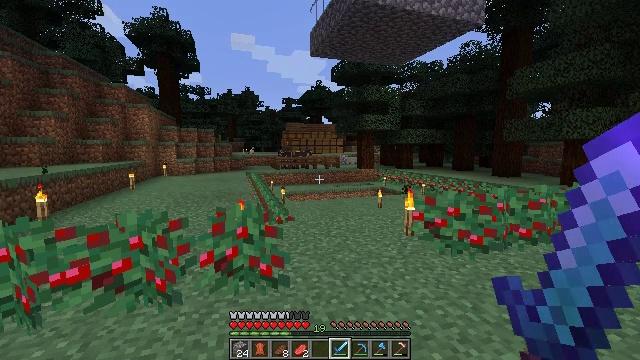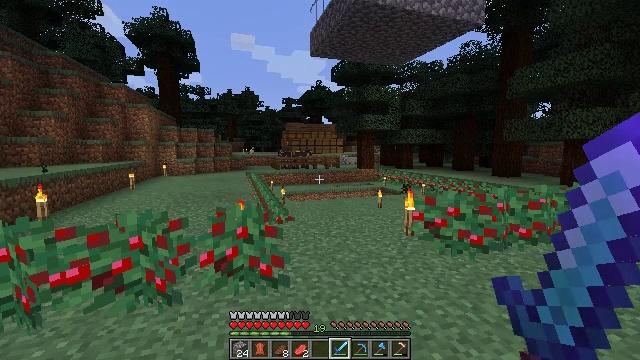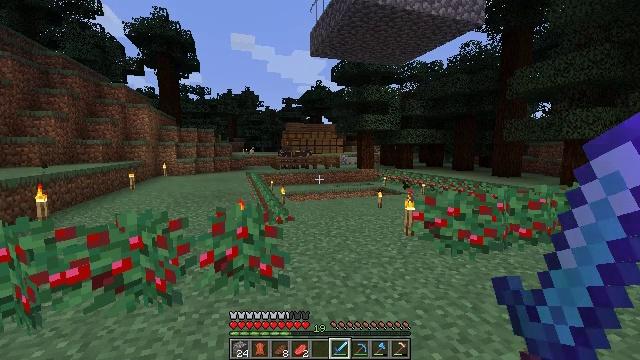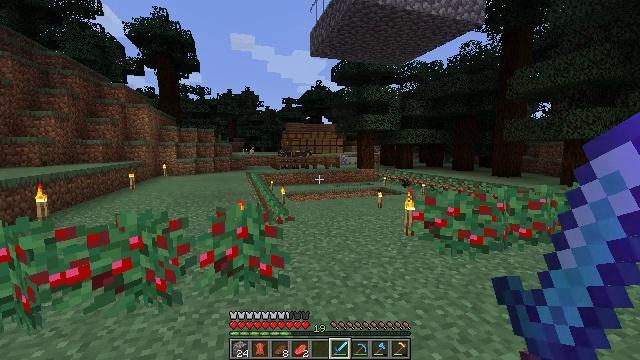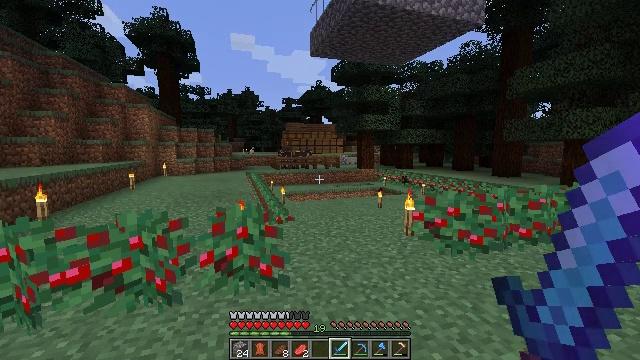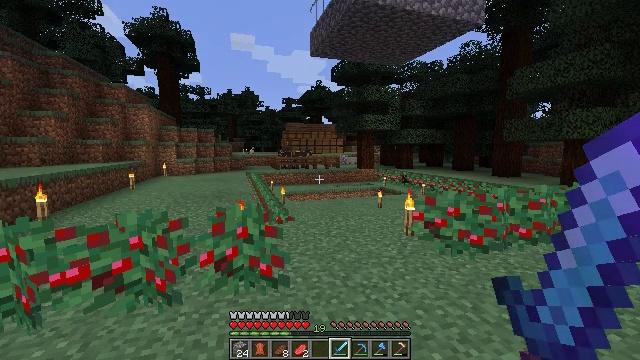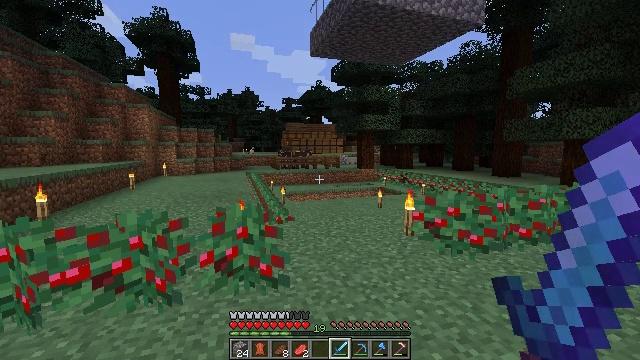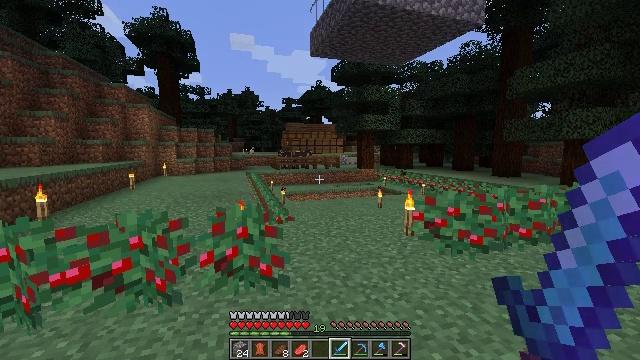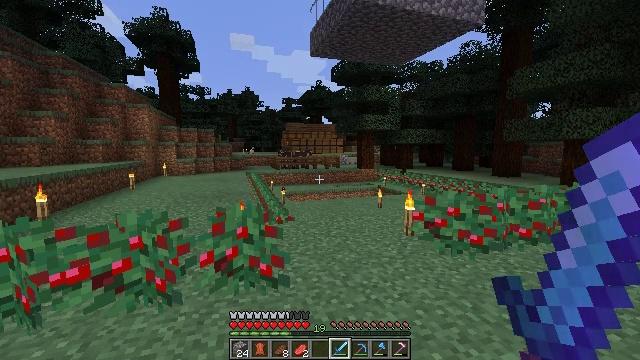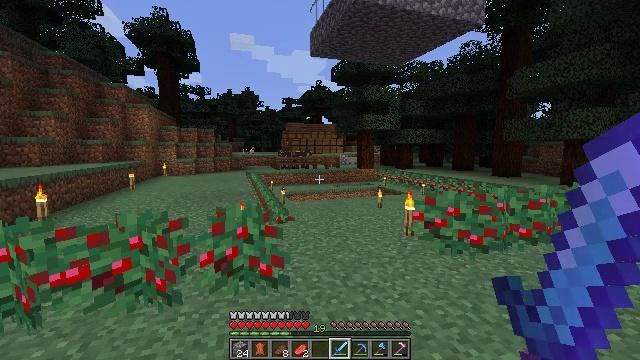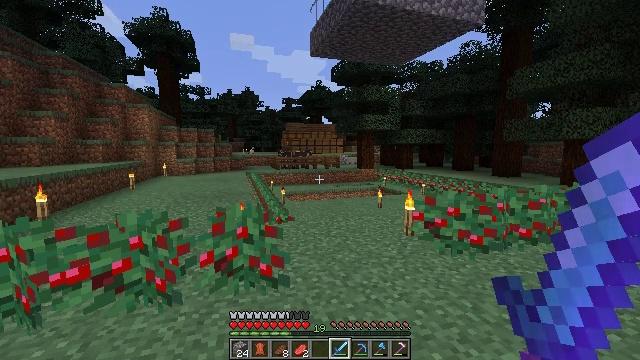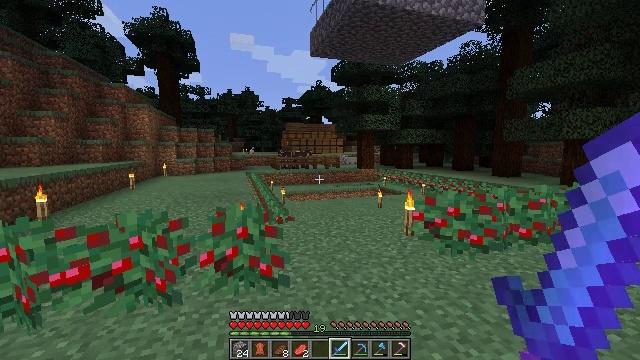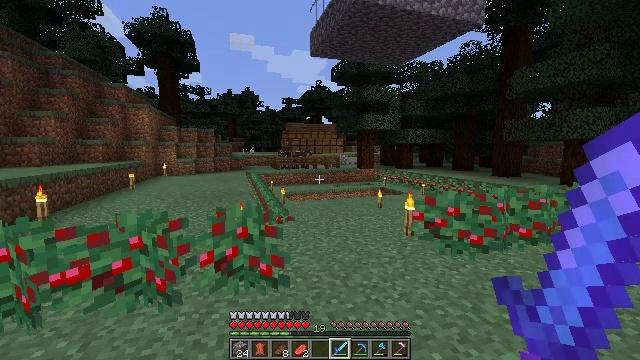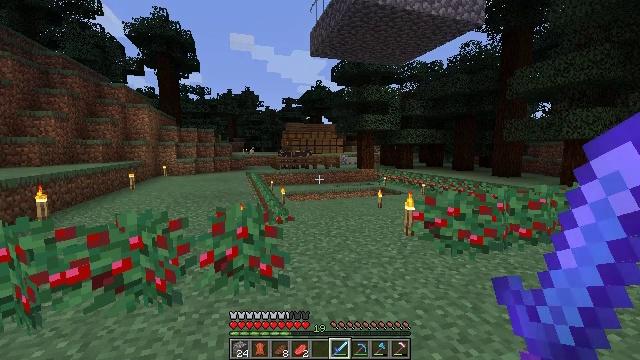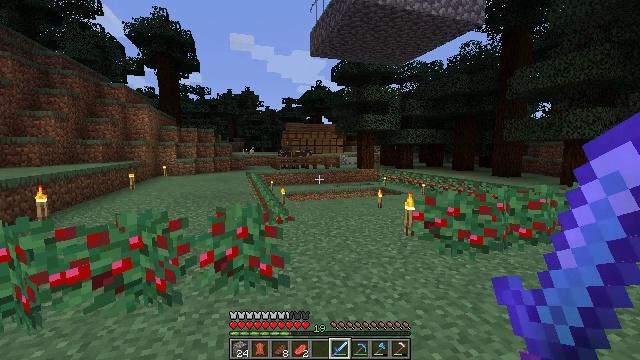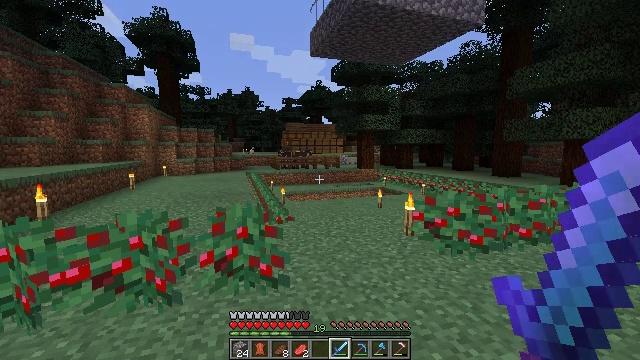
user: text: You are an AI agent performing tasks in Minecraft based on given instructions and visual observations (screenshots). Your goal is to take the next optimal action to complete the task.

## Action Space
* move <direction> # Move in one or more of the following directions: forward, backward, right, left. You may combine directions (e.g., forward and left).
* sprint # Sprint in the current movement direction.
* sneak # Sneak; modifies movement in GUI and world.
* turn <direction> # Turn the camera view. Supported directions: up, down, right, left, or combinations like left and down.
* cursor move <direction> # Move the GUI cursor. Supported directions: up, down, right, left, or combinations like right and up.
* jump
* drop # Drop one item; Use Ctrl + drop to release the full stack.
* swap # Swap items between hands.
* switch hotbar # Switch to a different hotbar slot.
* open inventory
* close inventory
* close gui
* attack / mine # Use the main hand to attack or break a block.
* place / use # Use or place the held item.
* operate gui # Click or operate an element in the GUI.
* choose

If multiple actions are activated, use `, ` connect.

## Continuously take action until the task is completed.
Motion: motion action
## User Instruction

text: Collect wheat crops.
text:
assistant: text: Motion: no_op
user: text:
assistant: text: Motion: no_op
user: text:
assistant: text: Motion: no_op
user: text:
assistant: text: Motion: no_op
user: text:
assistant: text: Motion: no_op
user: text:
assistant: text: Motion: no_op
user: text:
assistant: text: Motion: no_op
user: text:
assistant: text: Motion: no_op
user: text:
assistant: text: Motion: no_op
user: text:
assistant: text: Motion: no_op
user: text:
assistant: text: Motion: no_op
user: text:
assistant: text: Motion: no_op
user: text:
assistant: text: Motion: no_op
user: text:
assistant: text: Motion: no_op
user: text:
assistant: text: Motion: no_op
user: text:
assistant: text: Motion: no_op
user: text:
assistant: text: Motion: no_op
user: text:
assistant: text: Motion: no_op
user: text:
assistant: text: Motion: no_op
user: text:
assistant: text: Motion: no_op
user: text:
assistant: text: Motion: no_op
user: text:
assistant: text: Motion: no_op
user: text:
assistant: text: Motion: no_op
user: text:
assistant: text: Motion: no_op
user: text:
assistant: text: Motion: no_op
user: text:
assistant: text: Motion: no_op
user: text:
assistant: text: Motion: no_op
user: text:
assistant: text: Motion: no_op
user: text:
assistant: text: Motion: no_op
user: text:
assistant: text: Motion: no_op